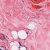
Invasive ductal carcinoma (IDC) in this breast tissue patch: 0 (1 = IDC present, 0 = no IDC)